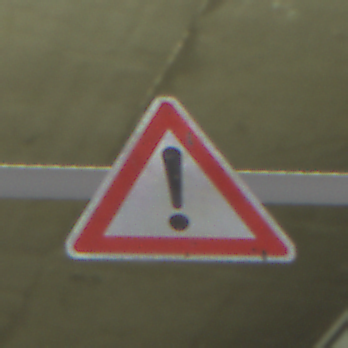
Verkehrszeichen: Gefahrenstelle
Umgebung: Indoor, Special
Tageszeit: NotSpecified
Wetter: NotSpecified
Licht: Artificial
Jahreszeit: NotSpecified
Kontrast: HighContrast